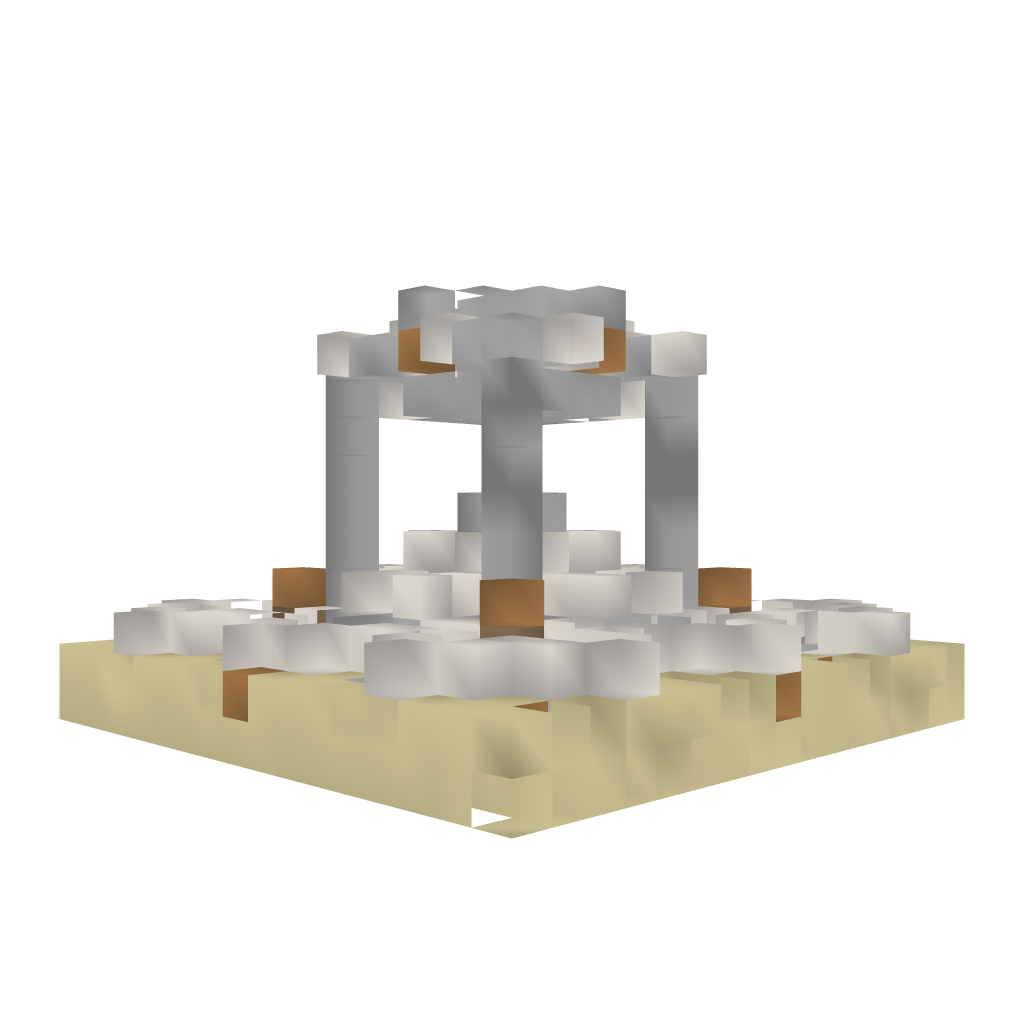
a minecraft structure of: Big Quartz Fountain